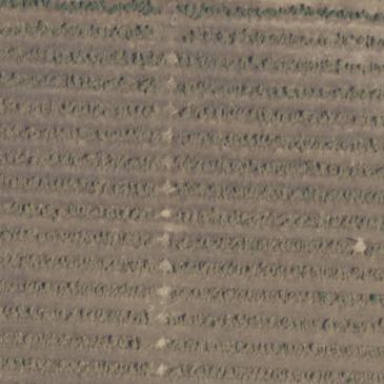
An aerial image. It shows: Olive tree orchard.